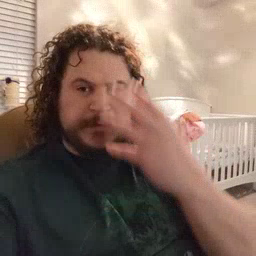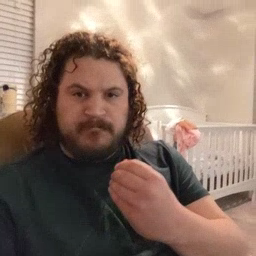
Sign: sleep